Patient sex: F
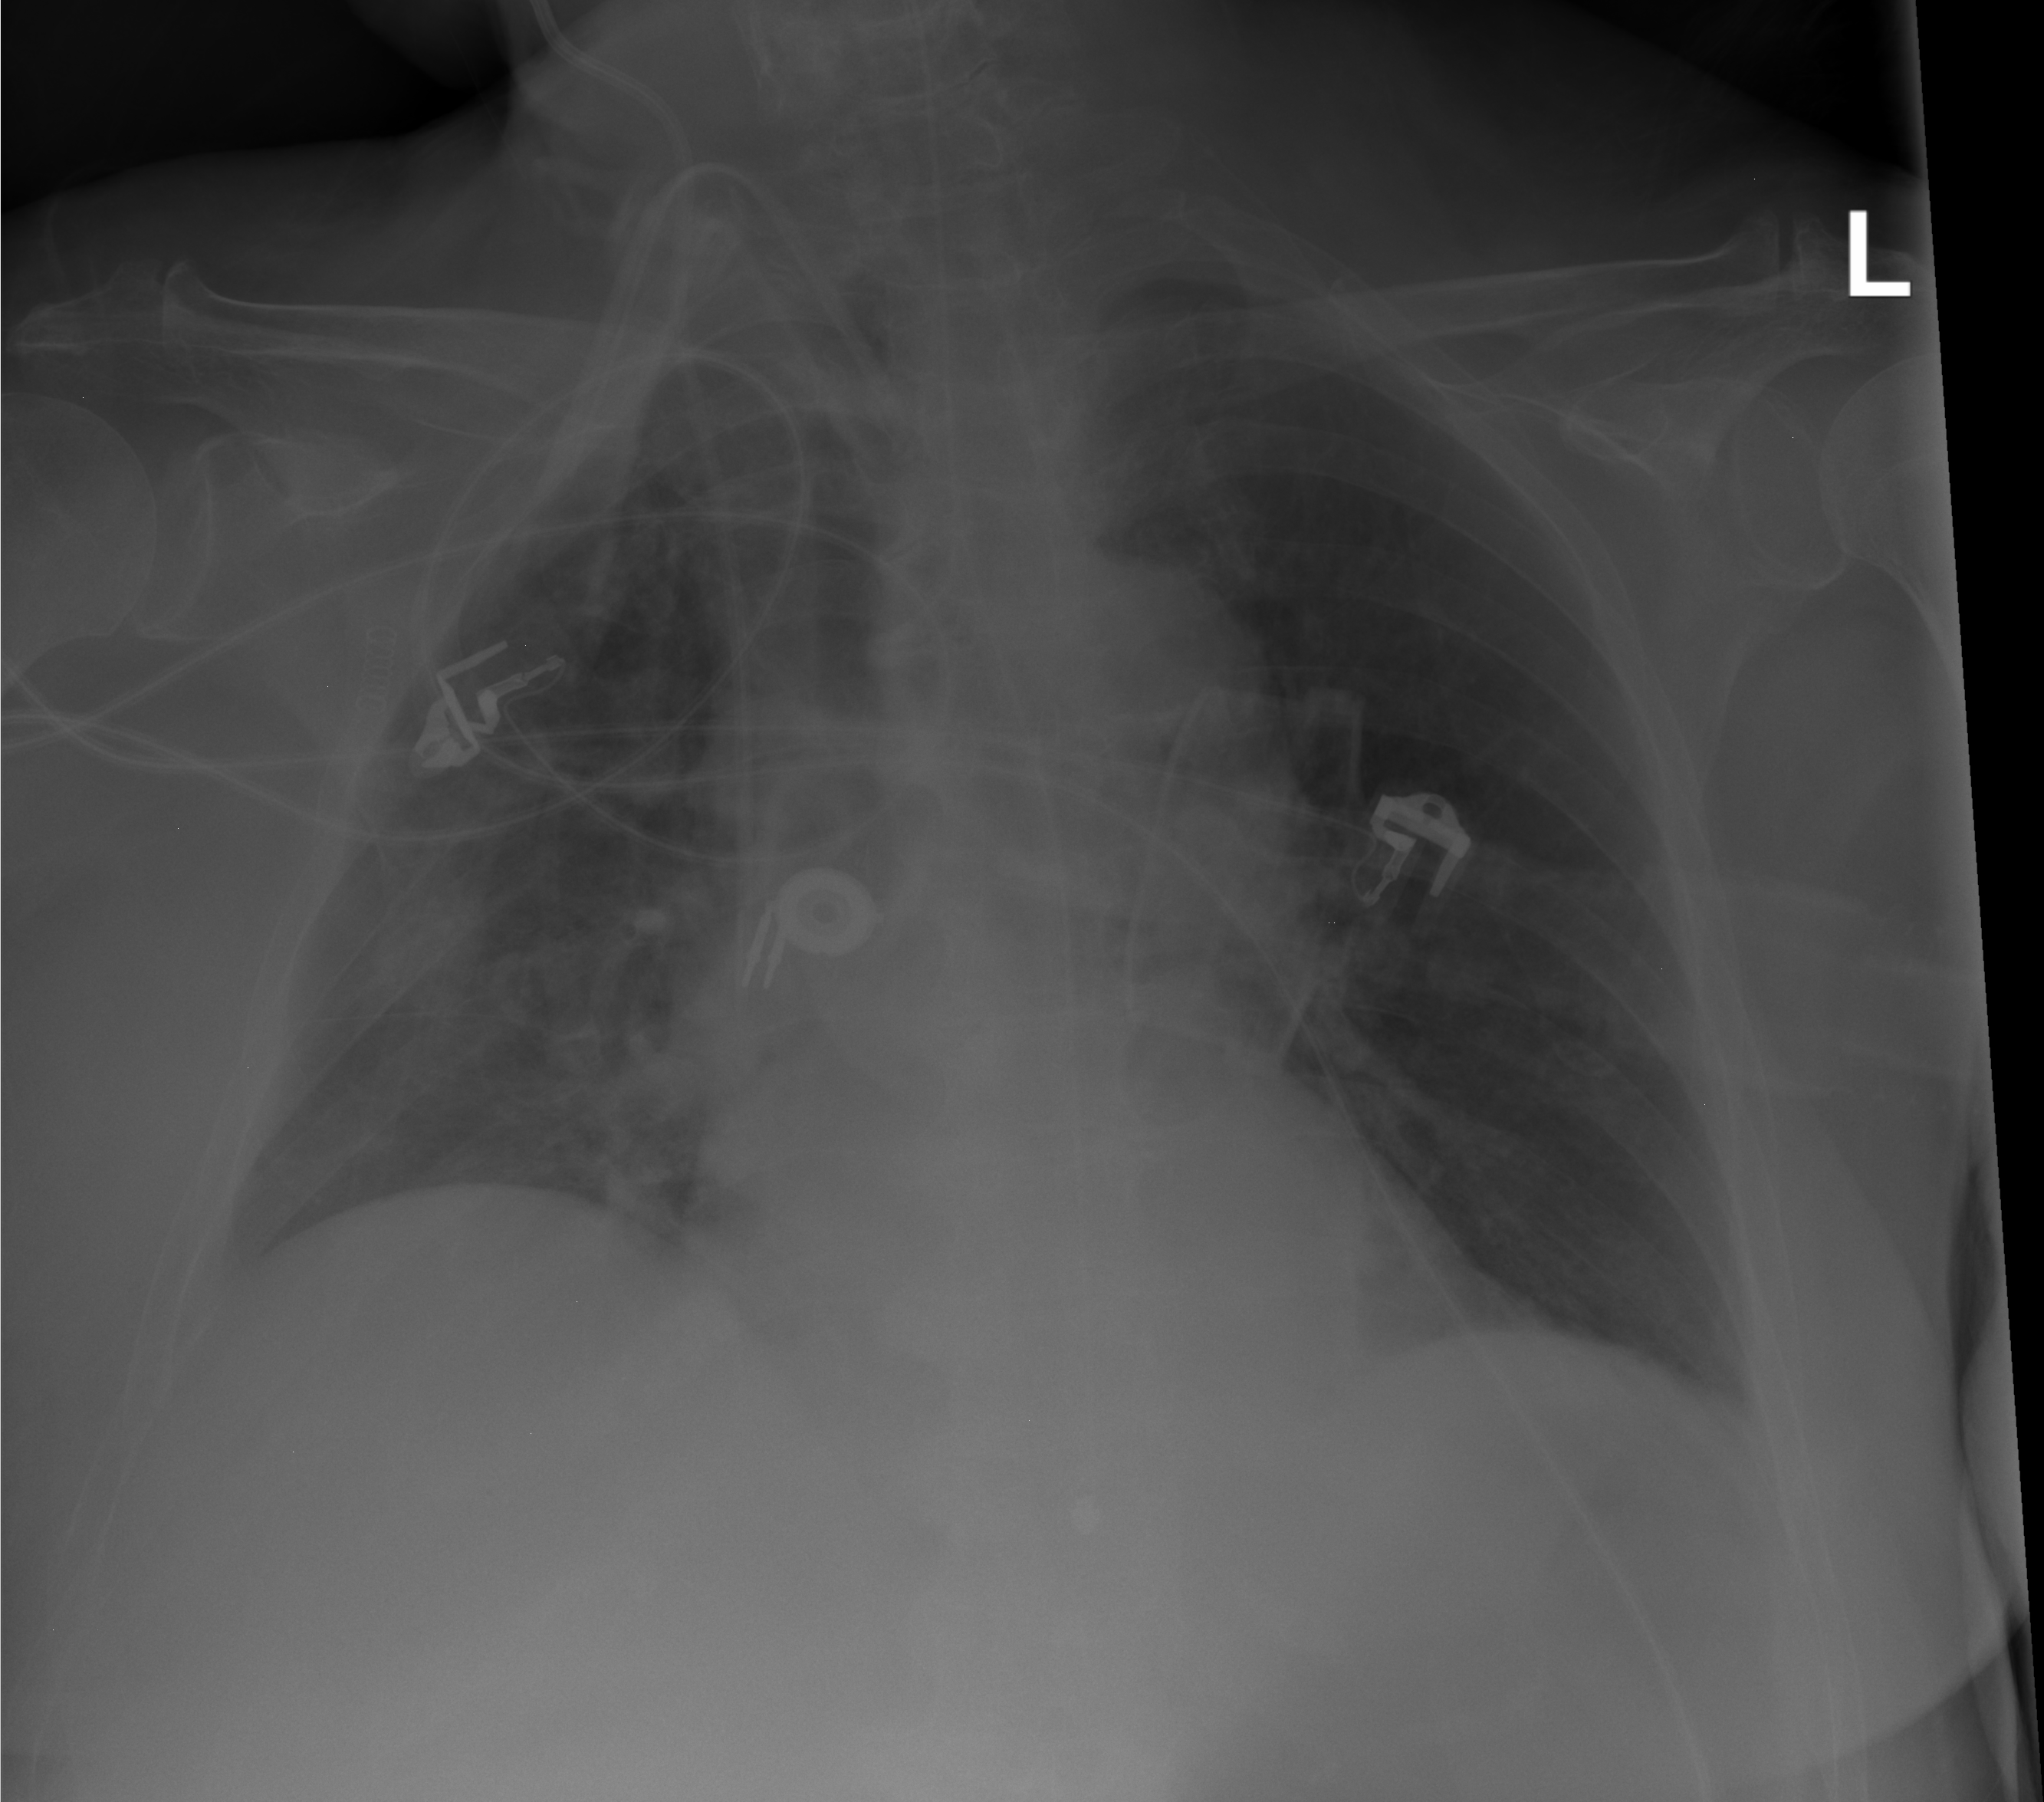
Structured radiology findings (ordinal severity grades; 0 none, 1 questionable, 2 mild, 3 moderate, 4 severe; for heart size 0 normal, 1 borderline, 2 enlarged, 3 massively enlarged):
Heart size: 0
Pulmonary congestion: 0
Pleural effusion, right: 0
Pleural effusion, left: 2
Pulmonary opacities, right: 0
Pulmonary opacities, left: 0
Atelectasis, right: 2
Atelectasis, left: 2